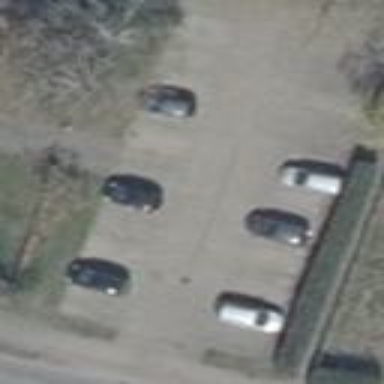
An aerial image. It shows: Parking area with surface.